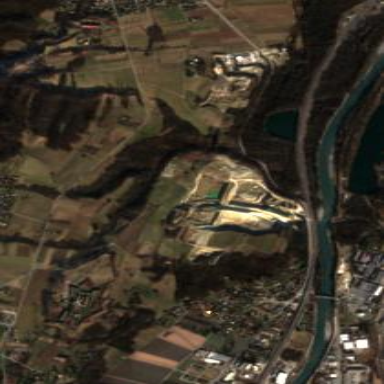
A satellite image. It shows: Quarry area.